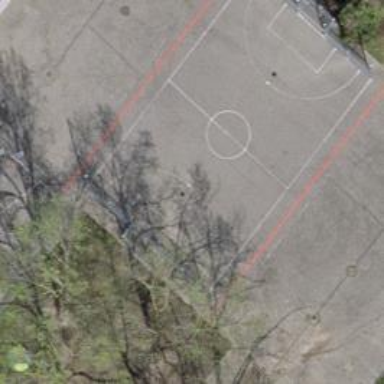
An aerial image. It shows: Asphalt basketball court on pitch.